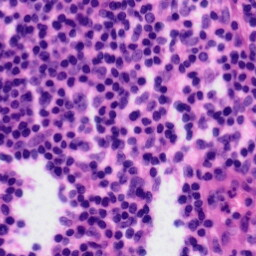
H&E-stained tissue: Tonsil